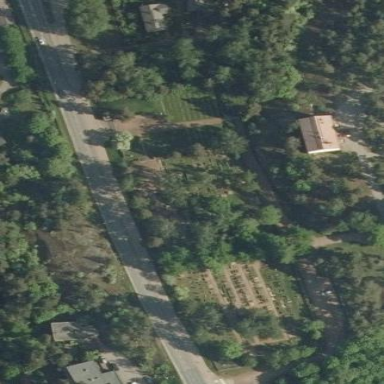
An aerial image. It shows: Cemetery.